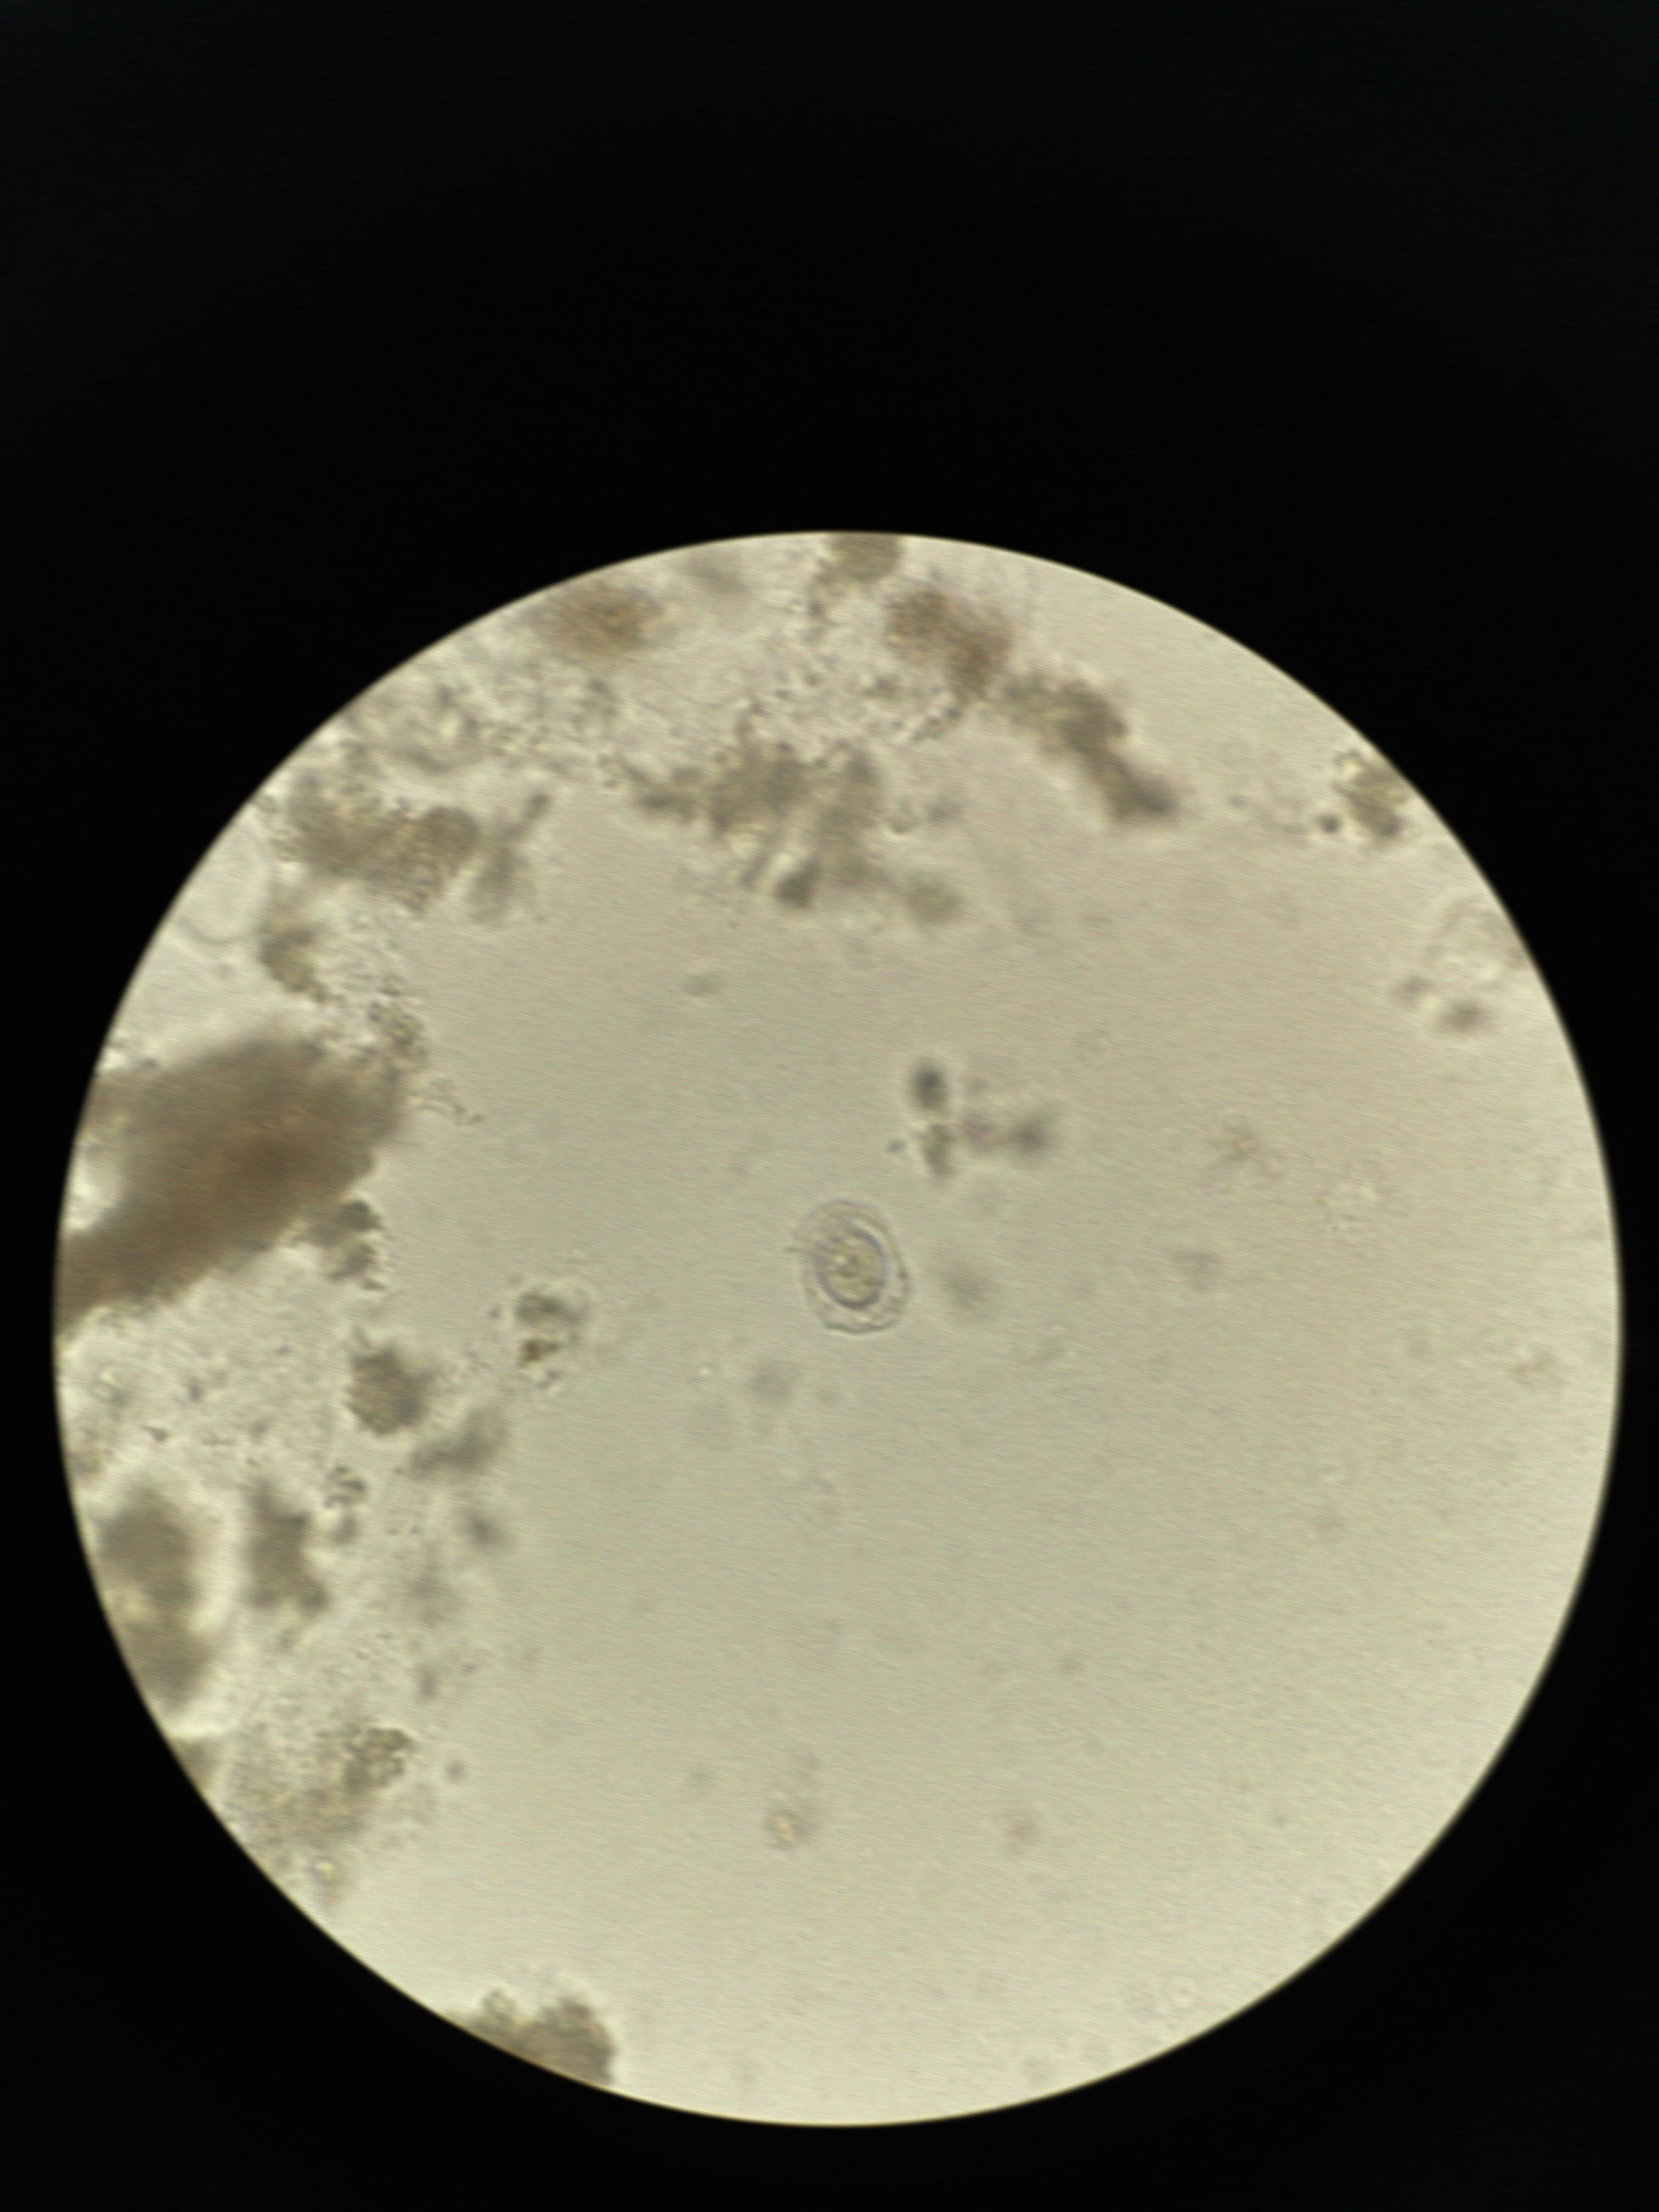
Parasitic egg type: Hymenolepis nana